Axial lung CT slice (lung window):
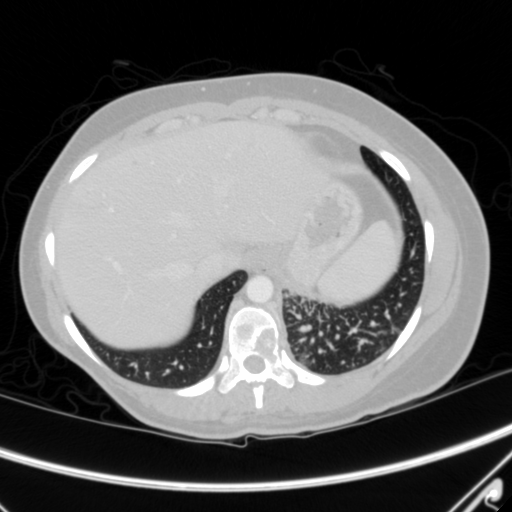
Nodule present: no